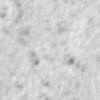
Label: no_change